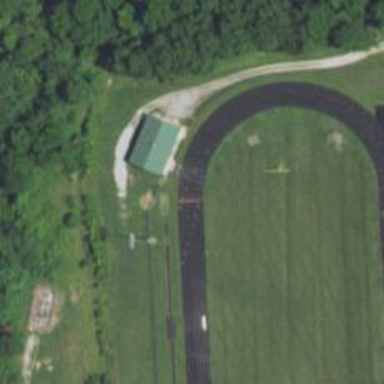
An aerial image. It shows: Track located within leisure land area.